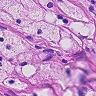
Metastatic tissue present: no